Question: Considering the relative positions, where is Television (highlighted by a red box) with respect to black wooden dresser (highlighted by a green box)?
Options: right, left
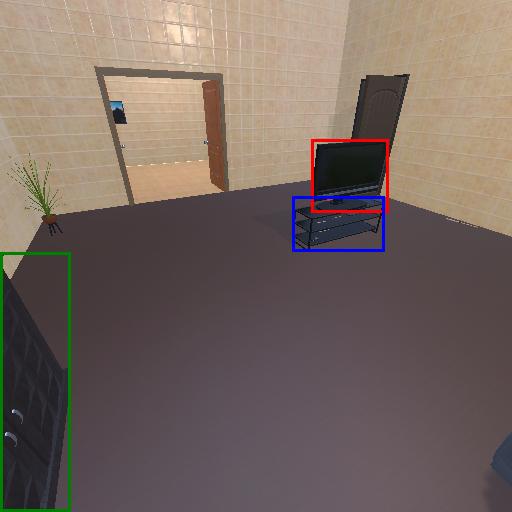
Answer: right